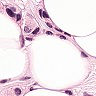
Metastatic tissue present: yes